Interaction volume radius: 5 \u00c5
Interaction volume height: 45 \u00c5
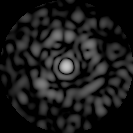
Disorder parameter: 0.8287